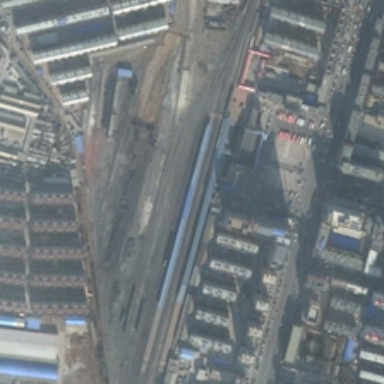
There are many residential areas around the subway .